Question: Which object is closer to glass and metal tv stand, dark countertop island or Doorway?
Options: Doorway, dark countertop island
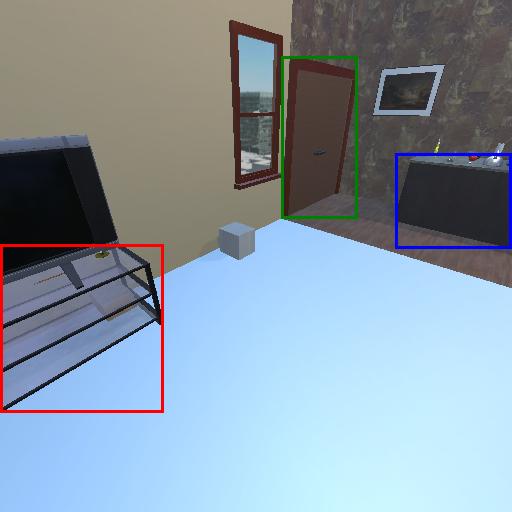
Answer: Doorway